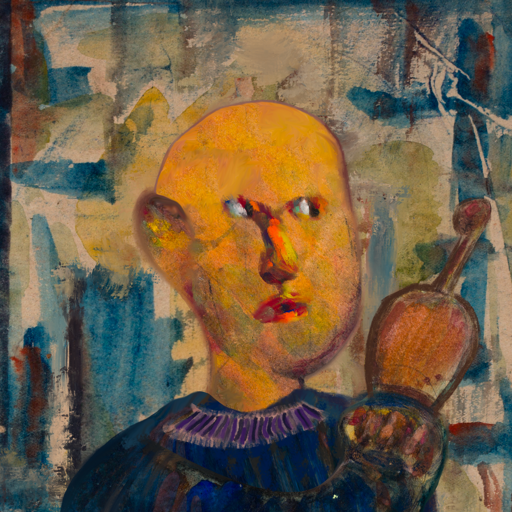
Background: Orphan, Head And Neck Side: Gypsy_Mother, Face Side: An_Impression, Bust: Pipe, Hair Side: Blank, Head Accessory: Blank, Second Necklace: Blank, Necklace: HillGirl, Baby: Blank